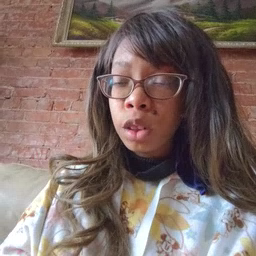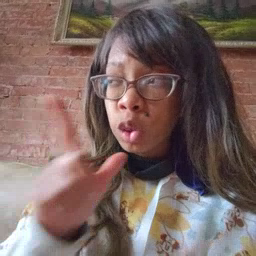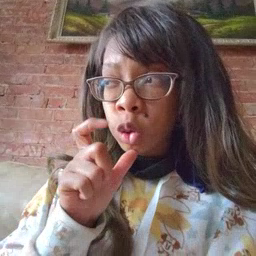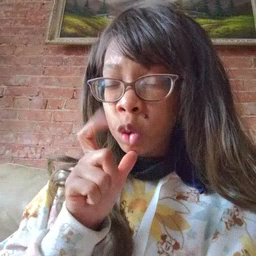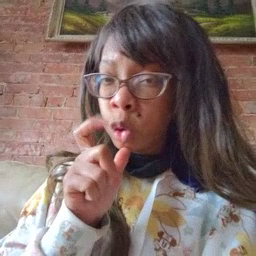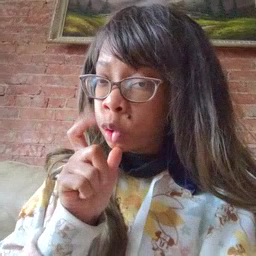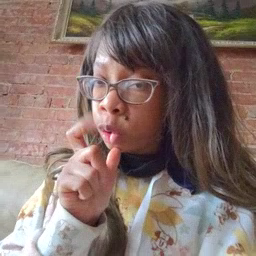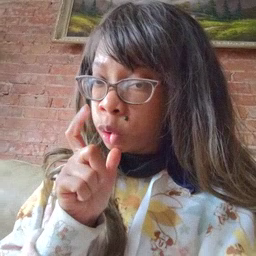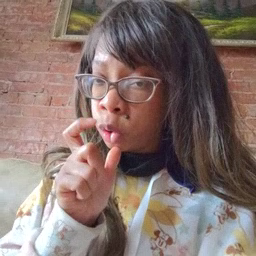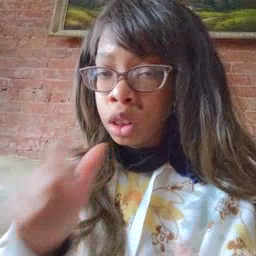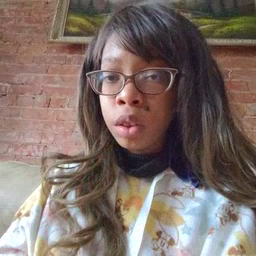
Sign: who